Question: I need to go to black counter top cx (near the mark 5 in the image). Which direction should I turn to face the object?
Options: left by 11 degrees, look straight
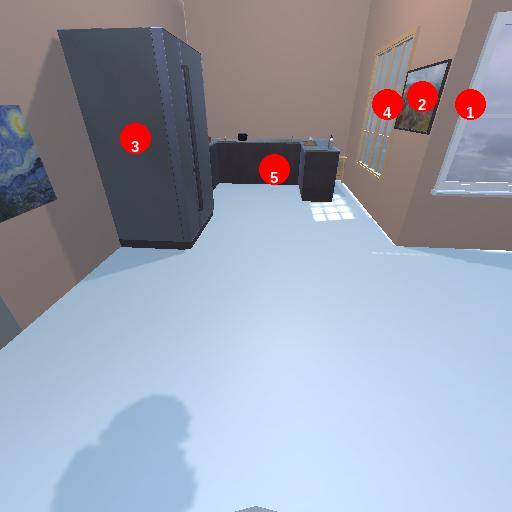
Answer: left by 11 degrees